Field crop: maize
Growth stage: 2
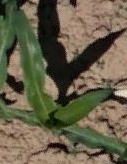
Species: maize